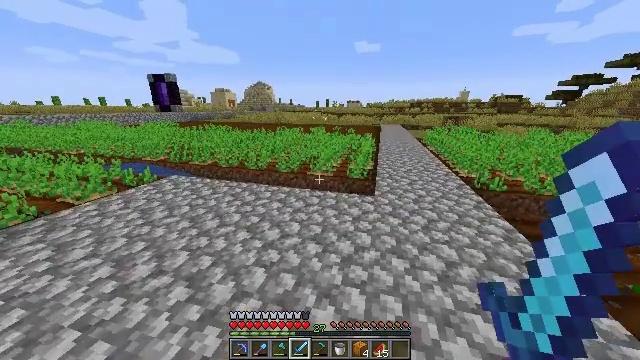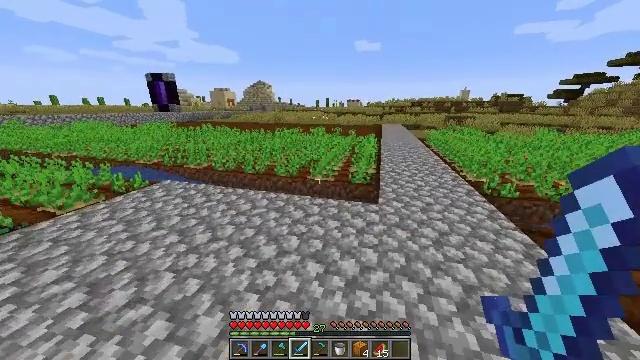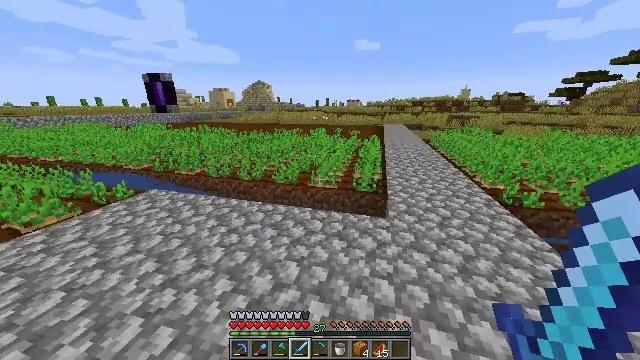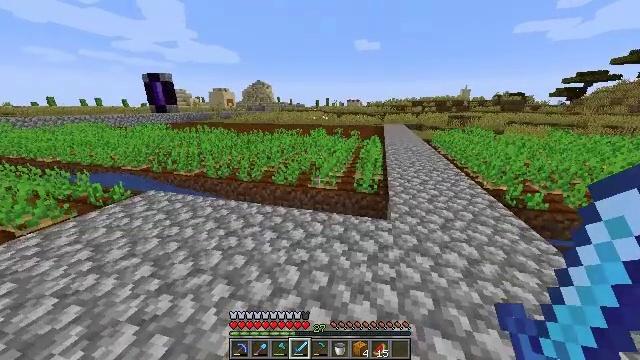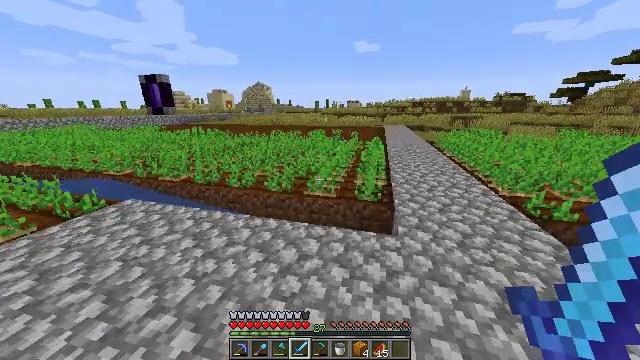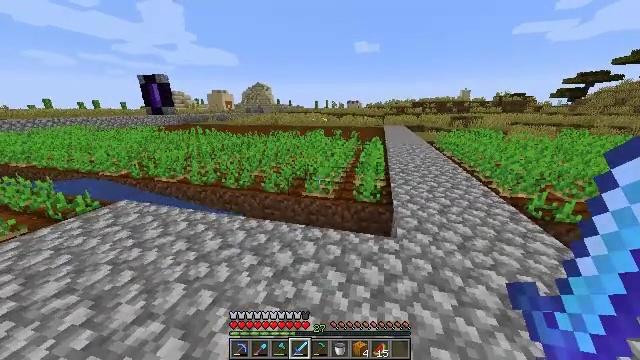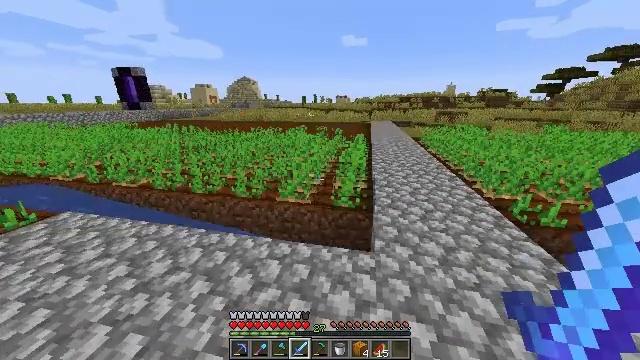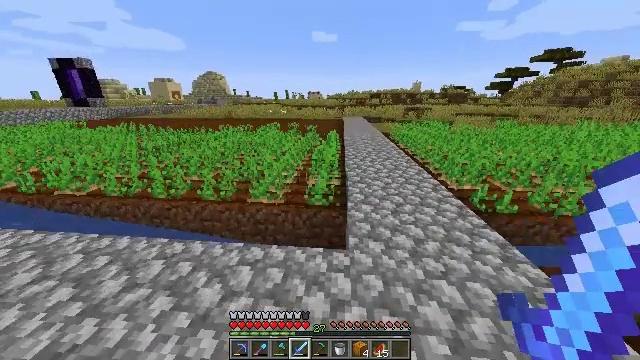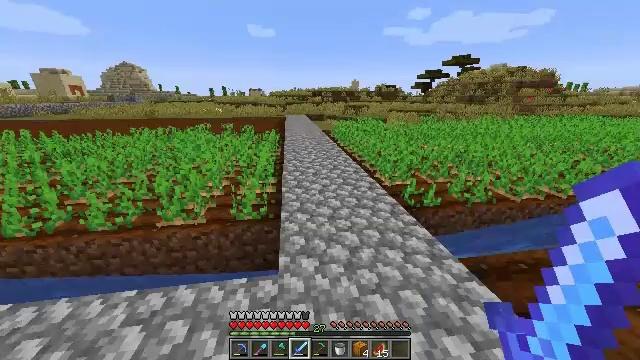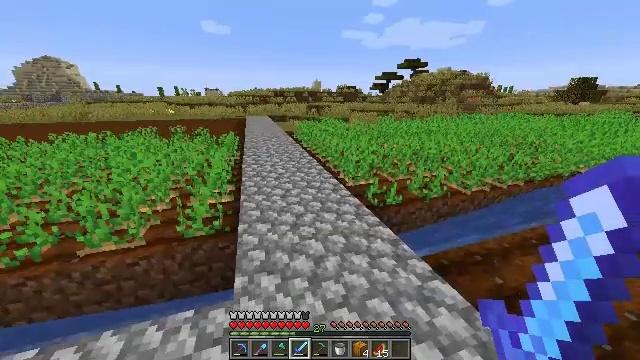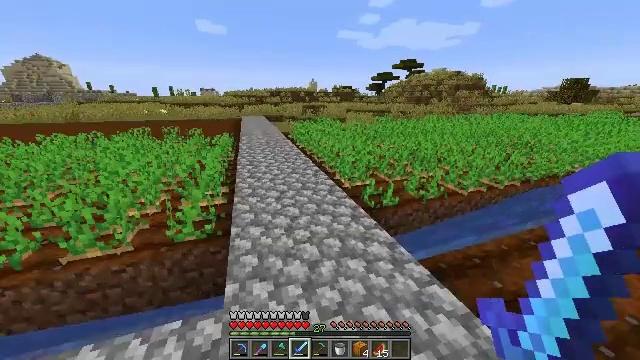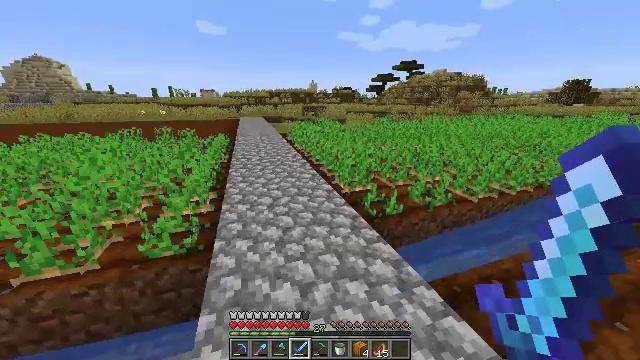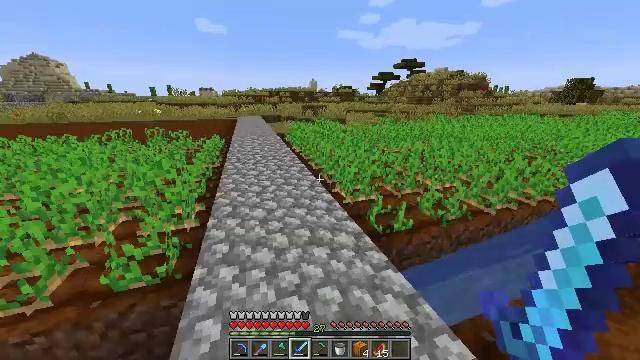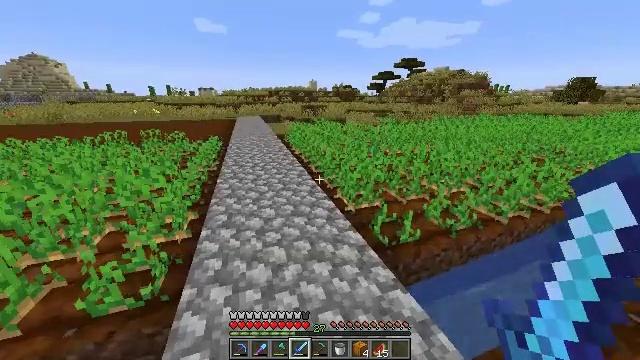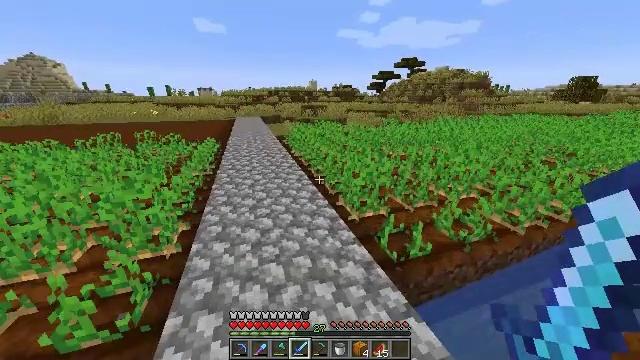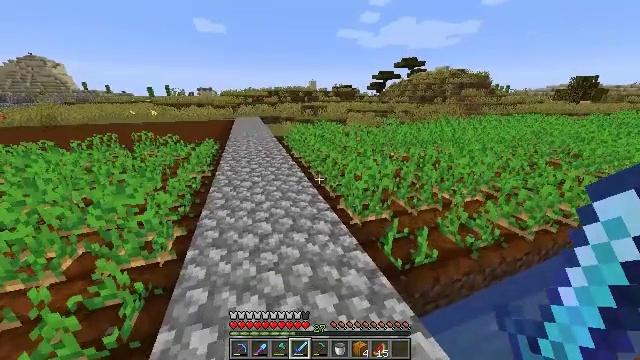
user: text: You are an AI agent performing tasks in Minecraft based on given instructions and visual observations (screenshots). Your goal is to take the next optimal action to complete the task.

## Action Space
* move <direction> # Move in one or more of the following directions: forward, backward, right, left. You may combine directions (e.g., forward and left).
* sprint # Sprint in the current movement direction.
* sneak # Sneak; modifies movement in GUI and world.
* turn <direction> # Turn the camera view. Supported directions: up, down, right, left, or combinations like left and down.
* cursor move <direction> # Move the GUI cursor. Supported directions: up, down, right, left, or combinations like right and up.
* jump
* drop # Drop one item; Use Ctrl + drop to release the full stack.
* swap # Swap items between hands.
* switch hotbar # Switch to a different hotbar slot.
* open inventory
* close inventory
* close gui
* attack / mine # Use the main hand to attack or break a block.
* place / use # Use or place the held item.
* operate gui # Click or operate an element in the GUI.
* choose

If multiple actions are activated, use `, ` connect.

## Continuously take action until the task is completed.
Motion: motion action
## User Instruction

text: Gather potatoes by left-clicking.
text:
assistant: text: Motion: move forward, sprint
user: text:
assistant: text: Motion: move forward, sprint
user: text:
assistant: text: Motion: move forward, sprint
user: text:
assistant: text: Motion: move forward and move right, sprint
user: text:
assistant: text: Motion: move forward and move right, sprint
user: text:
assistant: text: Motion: move forward and move right, sprint, turn right
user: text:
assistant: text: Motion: move forward and move right, sprint, turn right
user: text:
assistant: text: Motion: move forward and move right, sprint, turn right
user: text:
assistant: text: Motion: move forward, sprint, turn right
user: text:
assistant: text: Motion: move forward, sprint
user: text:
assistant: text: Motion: move forward, sprint
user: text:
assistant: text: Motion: move forward
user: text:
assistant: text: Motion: move forward
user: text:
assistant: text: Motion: move forward
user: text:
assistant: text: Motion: move forward
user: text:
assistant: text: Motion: move forward
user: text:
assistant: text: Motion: move forward
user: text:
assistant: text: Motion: move forward
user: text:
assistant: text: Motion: move forward and move left
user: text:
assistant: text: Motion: move forward and move left
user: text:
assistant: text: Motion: move forward and move left
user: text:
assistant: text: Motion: move forward and move left
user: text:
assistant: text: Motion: move forward and move left
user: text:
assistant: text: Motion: move forward
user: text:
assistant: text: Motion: move forward
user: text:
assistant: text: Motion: move forward
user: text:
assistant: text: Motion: move forward
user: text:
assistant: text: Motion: move forward, turn left and down
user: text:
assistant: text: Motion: move forward, turn left and down
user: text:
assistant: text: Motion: turn left